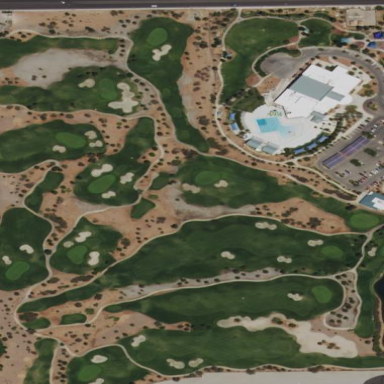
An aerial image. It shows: Golf course.